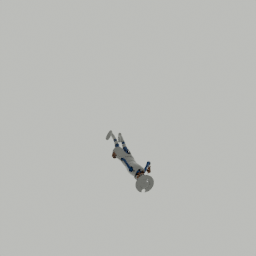
Label: people